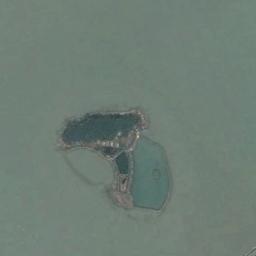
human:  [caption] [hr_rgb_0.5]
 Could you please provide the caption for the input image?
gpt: Numerous trees are on the island .

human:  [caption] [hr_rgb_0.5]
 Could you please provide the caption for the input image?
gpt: The irregularly shaped green island is surrounded by turquoise waters, And the island’s green plants flourish .

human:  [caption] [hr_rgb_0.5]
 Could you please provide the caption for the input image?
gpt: The island in the picture is rectangular .

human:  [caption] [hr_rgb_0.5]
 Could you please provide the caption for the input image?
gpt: The island with dense vegetation is surrounded by green waters .

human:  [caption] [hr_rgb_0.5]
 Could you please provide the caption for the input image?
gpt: There are green forests on the island .